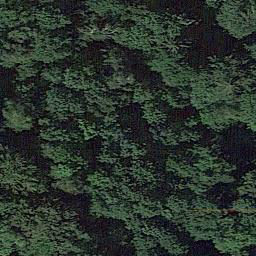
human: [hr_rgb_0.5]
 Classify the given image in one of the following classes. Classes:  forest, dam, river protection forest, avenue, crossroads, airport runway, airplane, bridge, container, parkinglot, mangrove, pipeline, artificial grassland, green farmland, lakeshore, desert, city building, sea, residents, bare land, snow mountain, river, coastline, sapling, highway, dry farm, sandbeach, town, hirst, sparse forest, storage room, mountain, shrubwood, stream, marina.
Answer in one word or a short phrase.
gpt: forest